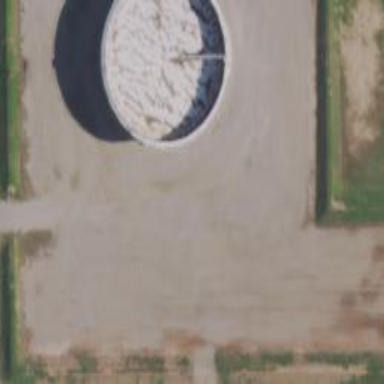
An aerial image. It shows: Storage tank which is man-made and housed in building.